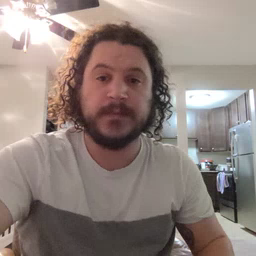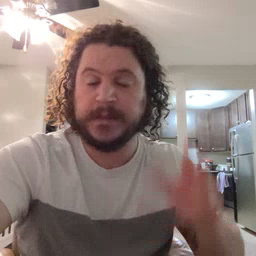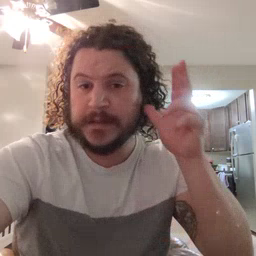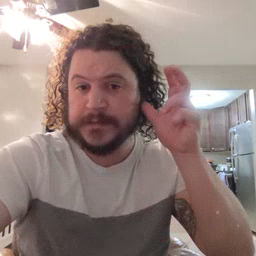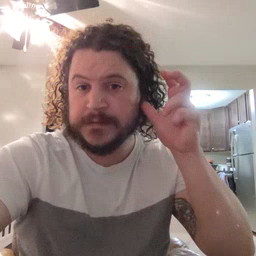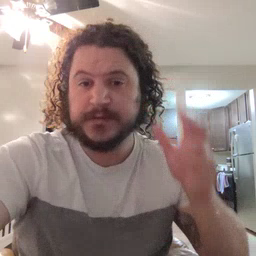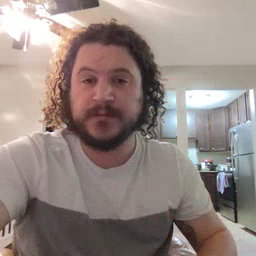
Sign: listen